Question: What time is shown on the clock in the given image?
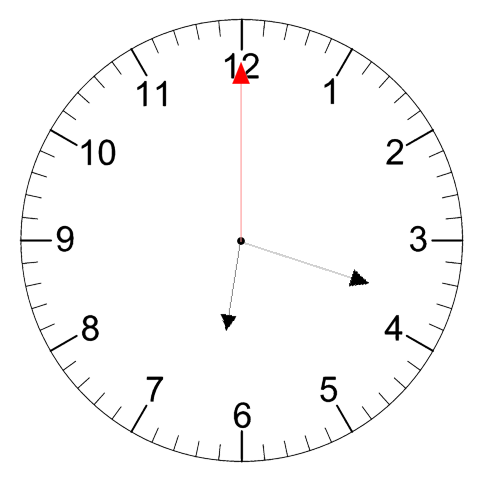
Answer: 06:18:00